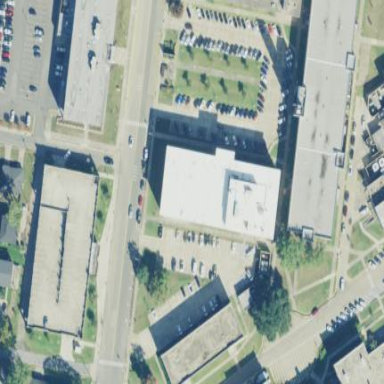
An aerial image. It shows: University building.